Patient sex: M
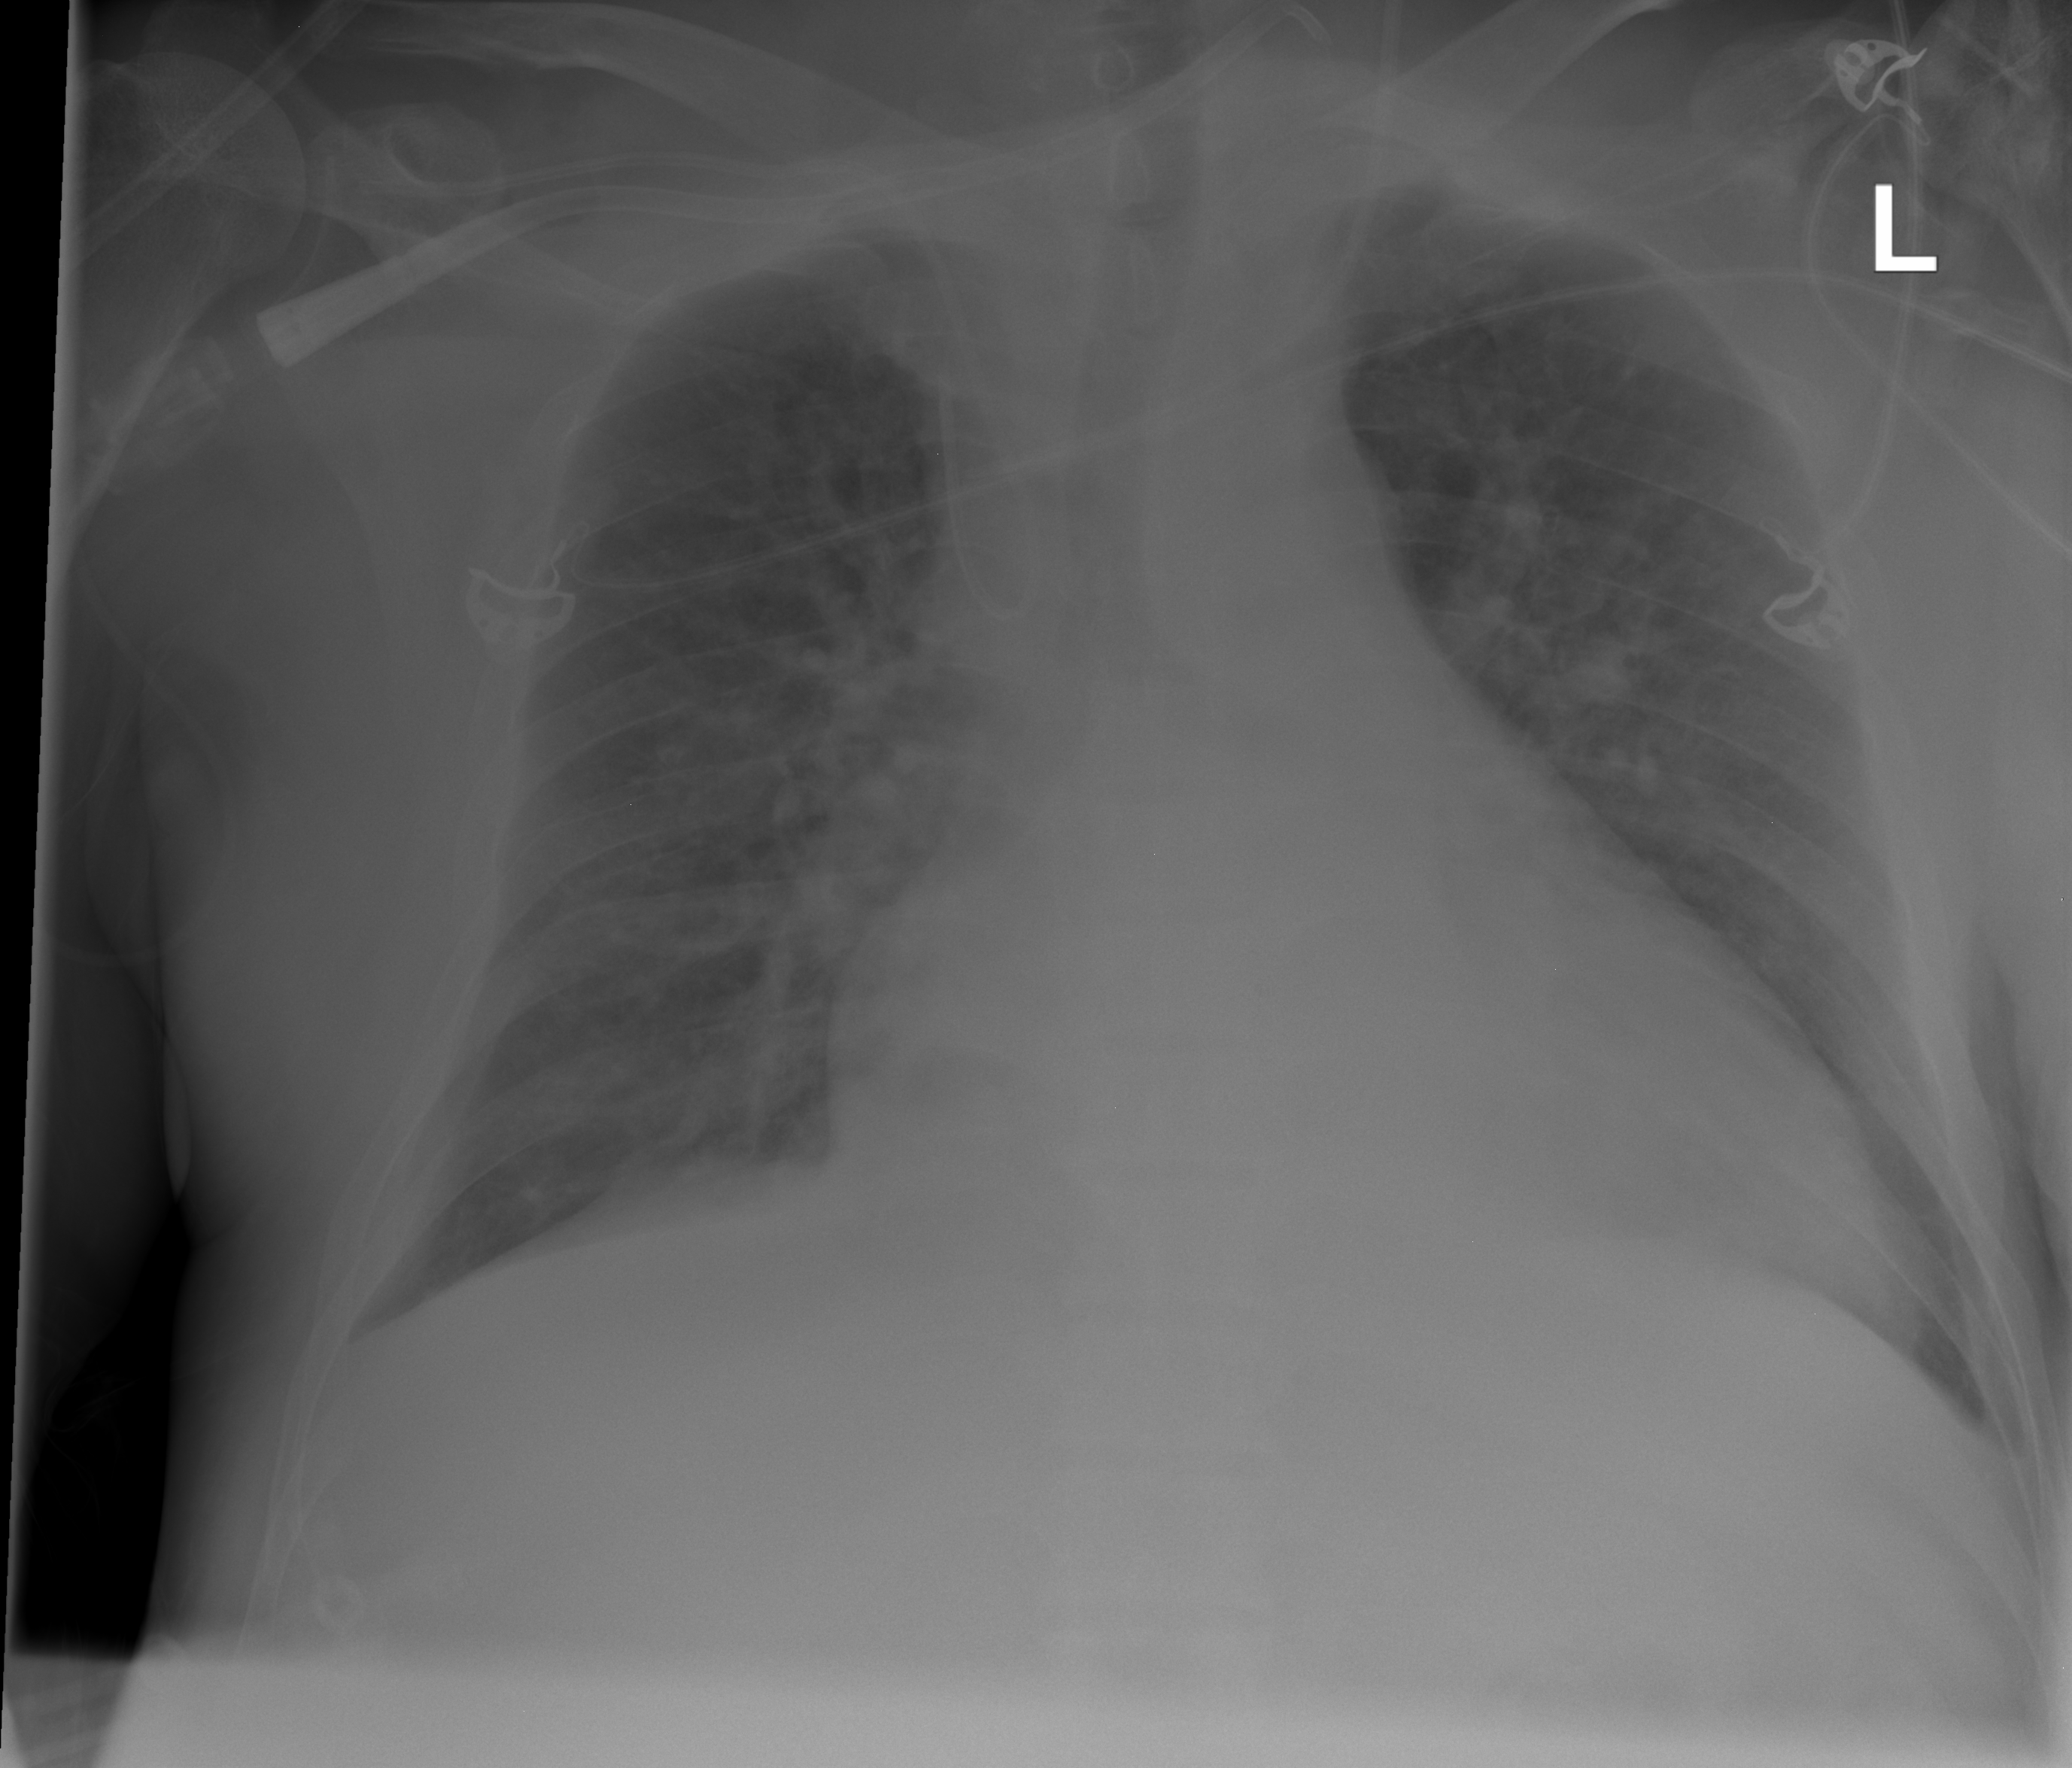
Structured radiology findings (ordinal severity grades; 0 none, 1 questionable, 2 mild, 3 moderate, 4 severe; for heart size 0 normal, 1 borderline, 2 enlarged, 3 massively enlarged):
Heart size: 2
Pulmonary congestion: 2
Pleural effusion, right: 2
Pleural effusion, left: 0
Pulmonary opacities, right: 2
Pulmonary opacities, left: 2
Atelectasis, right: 0
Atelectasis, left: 0